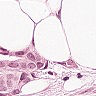
Metastatic tissue present: yes